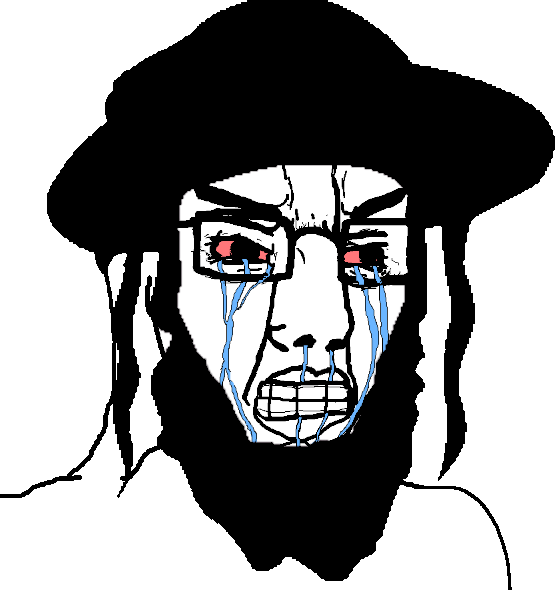
Label: 5_Poljak